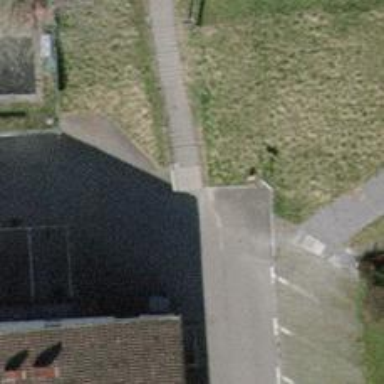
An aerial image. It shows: Steps with asphalt surface.